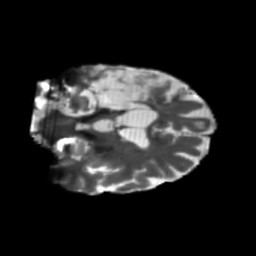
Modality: T2w
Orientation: coronal
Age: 63
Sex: female
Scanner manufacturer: siemens
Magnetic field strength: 3 T
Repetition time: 5.47 s
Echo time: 0.0854 s